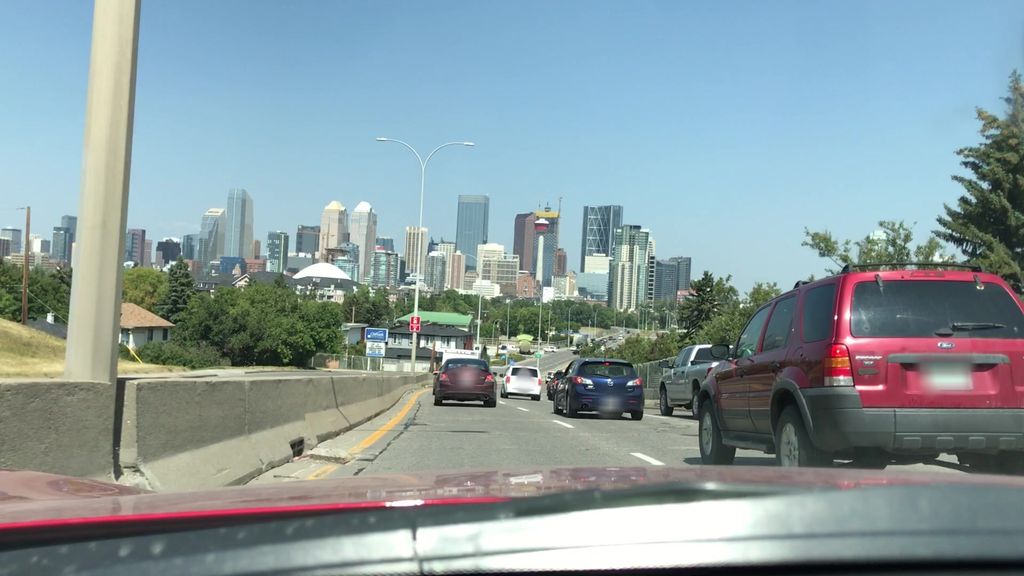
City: calgary